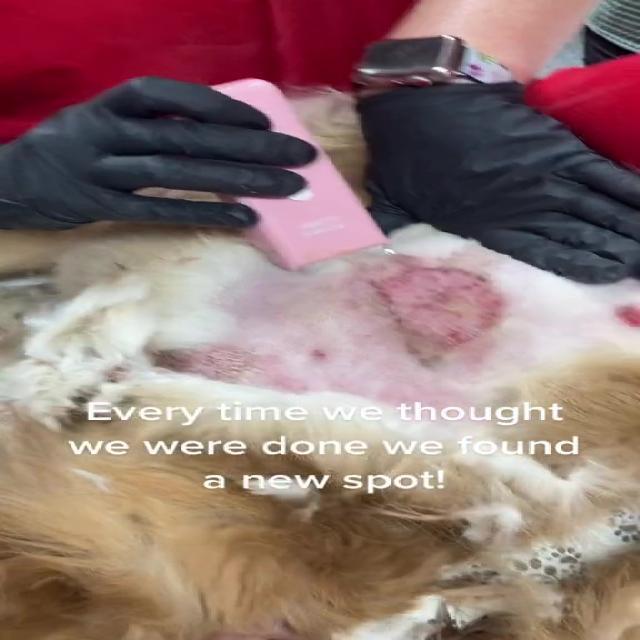
Canine dermatitis — inflammation of the skin presenting with erythema, pruritus, papules, and excoriation. May be allergic, contact, or atopic in origin.